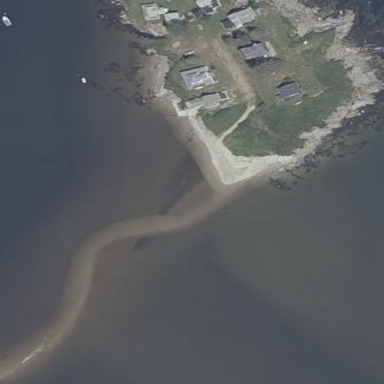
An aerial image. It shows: Shingle area affected by tidal movements.